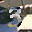
Label: 3